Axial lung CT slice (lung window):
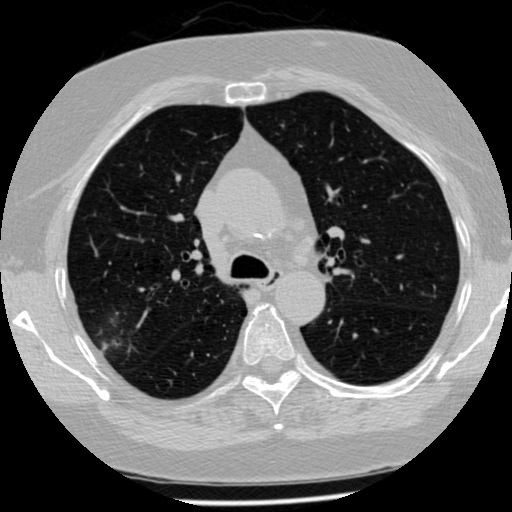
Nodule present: yes
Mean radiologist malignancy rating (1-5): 3.5